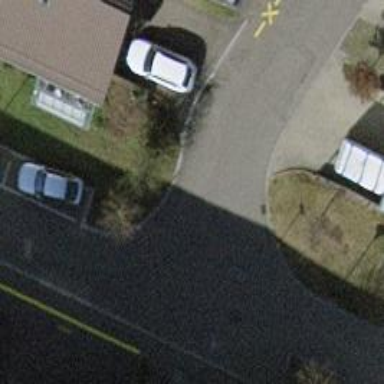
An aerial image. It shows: Smooth asphalt road in residential area.